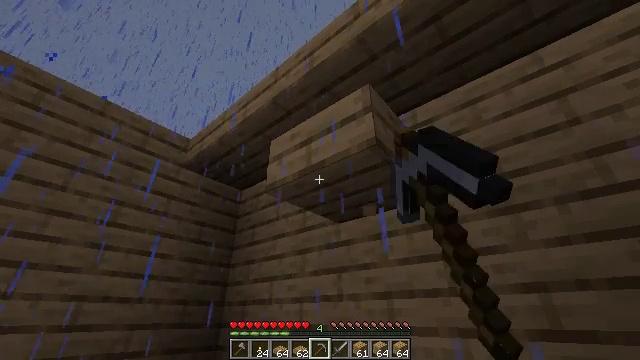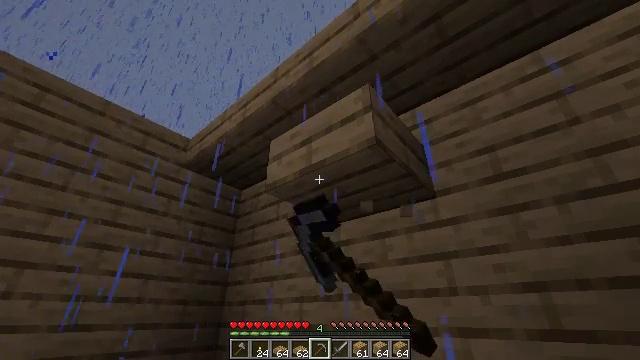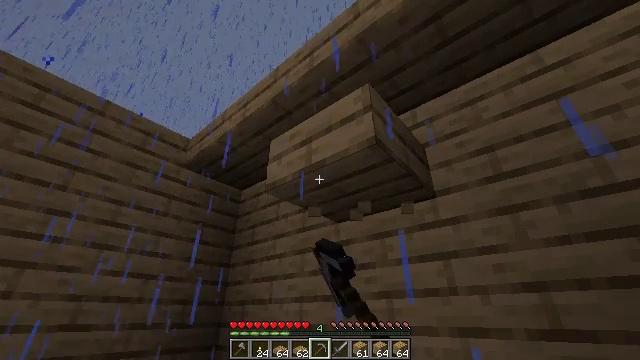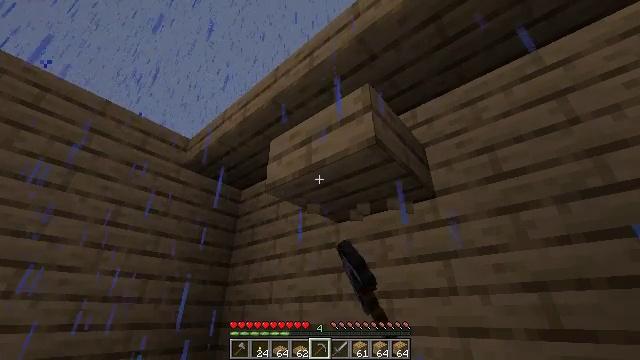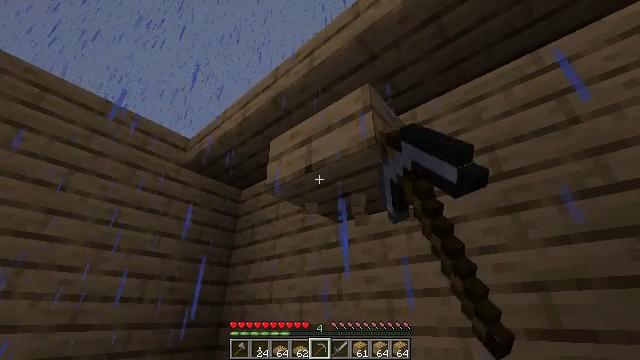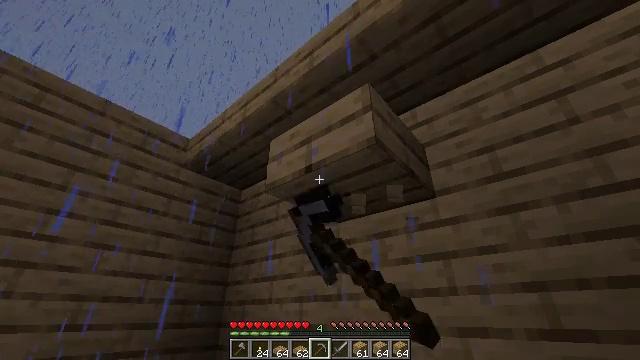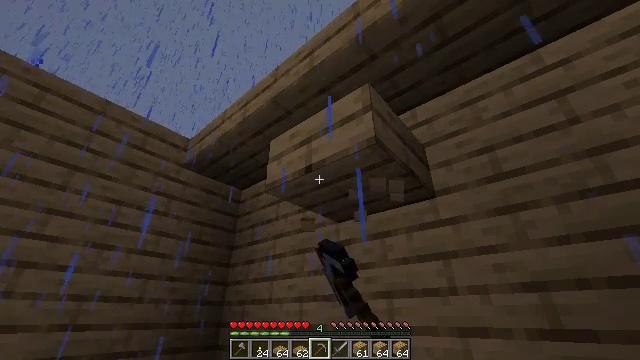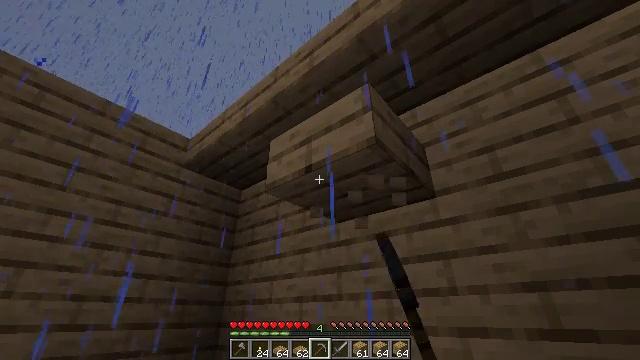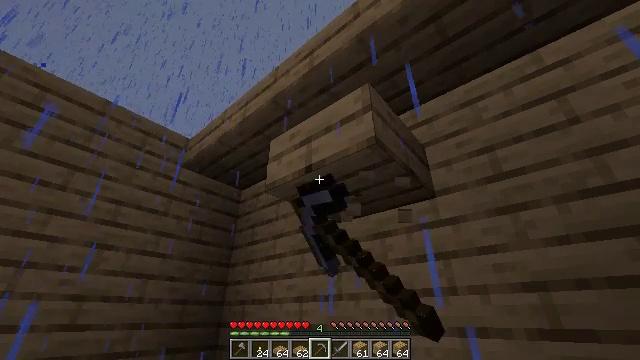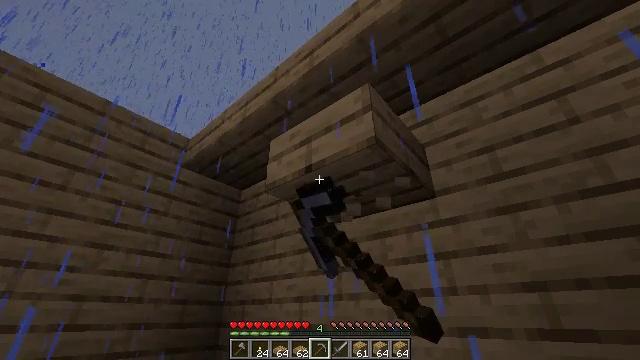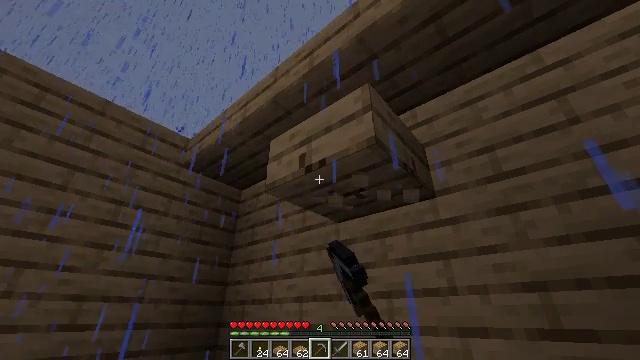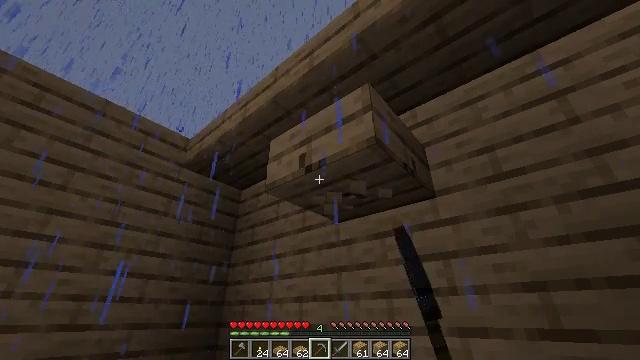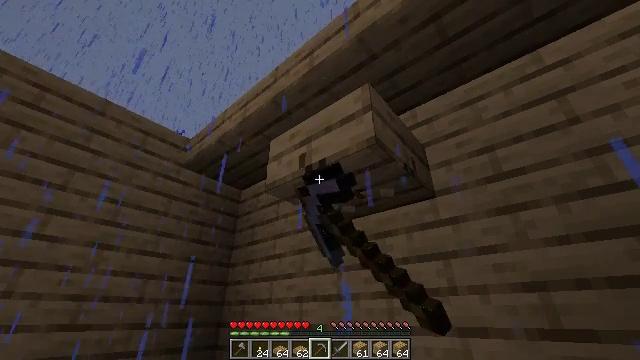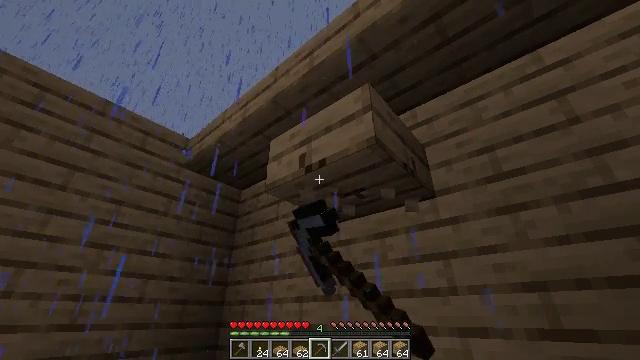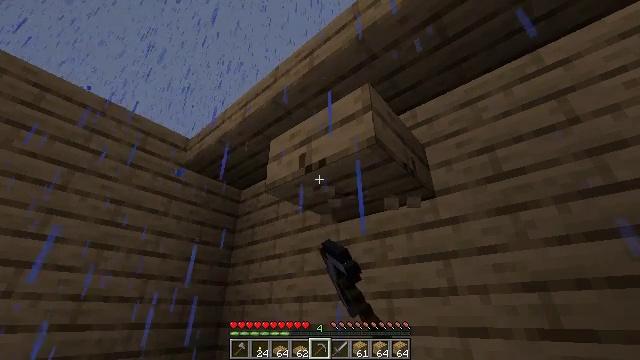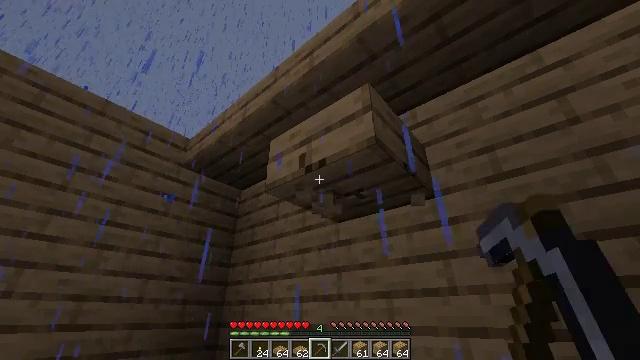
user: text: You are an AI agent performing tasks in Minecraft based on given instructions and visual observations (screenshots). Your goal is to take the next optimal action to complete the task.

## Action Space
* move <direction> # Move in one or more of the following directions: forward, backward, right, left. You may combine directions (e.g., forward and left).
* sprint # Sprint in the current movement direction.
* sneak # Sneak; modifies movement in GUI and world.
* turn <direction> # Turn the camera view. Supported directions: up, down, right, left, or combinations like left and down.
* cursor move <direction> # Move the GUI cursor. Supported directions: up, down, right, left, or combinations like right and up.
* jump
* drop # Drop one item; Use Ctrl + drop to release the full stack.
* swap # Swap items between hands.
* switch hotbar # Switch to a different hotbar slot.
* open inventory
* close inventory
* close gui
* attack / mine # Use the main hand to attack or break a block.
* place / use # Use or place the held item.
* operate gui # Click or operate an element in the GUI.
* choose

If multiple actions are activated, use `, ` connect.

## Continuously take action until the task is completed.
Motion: motion action
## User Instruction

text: Remove the oak slab to gather resources.
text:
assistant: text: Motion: attack / mine
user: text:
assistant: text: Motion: attack / mine
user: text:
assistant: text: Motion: attack / mine
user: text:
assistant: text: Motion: attack / mine
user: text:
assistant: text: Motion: attack / mine
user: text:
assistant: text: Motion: attack / mine
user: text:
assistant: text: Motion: attack / mine
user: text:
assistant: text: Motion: attack / mine
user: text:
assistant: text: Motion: attack / mine
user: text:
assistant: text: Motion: attack / mine
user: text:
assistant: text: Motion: attack / mine
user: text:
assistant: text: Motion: attack / mine
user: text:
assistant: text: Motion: attack / mine
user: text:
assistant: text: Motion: attack / mine
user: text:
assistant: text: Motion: attack / mine
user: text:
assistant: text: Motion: attack / mine
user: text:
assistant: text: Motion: attack / mine
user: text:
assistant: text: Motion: attack / mine
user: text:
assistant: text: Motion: attack / mine
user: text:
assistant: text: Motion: attack / mine
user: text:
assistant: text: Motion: attack / mine
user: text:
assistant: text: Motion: attack / mine
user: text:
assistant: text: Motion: attack / mine
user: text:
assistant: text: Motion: attack / mine
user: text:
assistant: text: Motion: attack / mine
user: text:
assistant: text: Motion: attack / mine
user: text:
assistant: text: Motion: attack / mine
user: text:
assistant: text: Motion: attack / mine
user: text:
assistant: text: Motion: attack / mine
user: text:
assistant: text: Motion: attack / mine